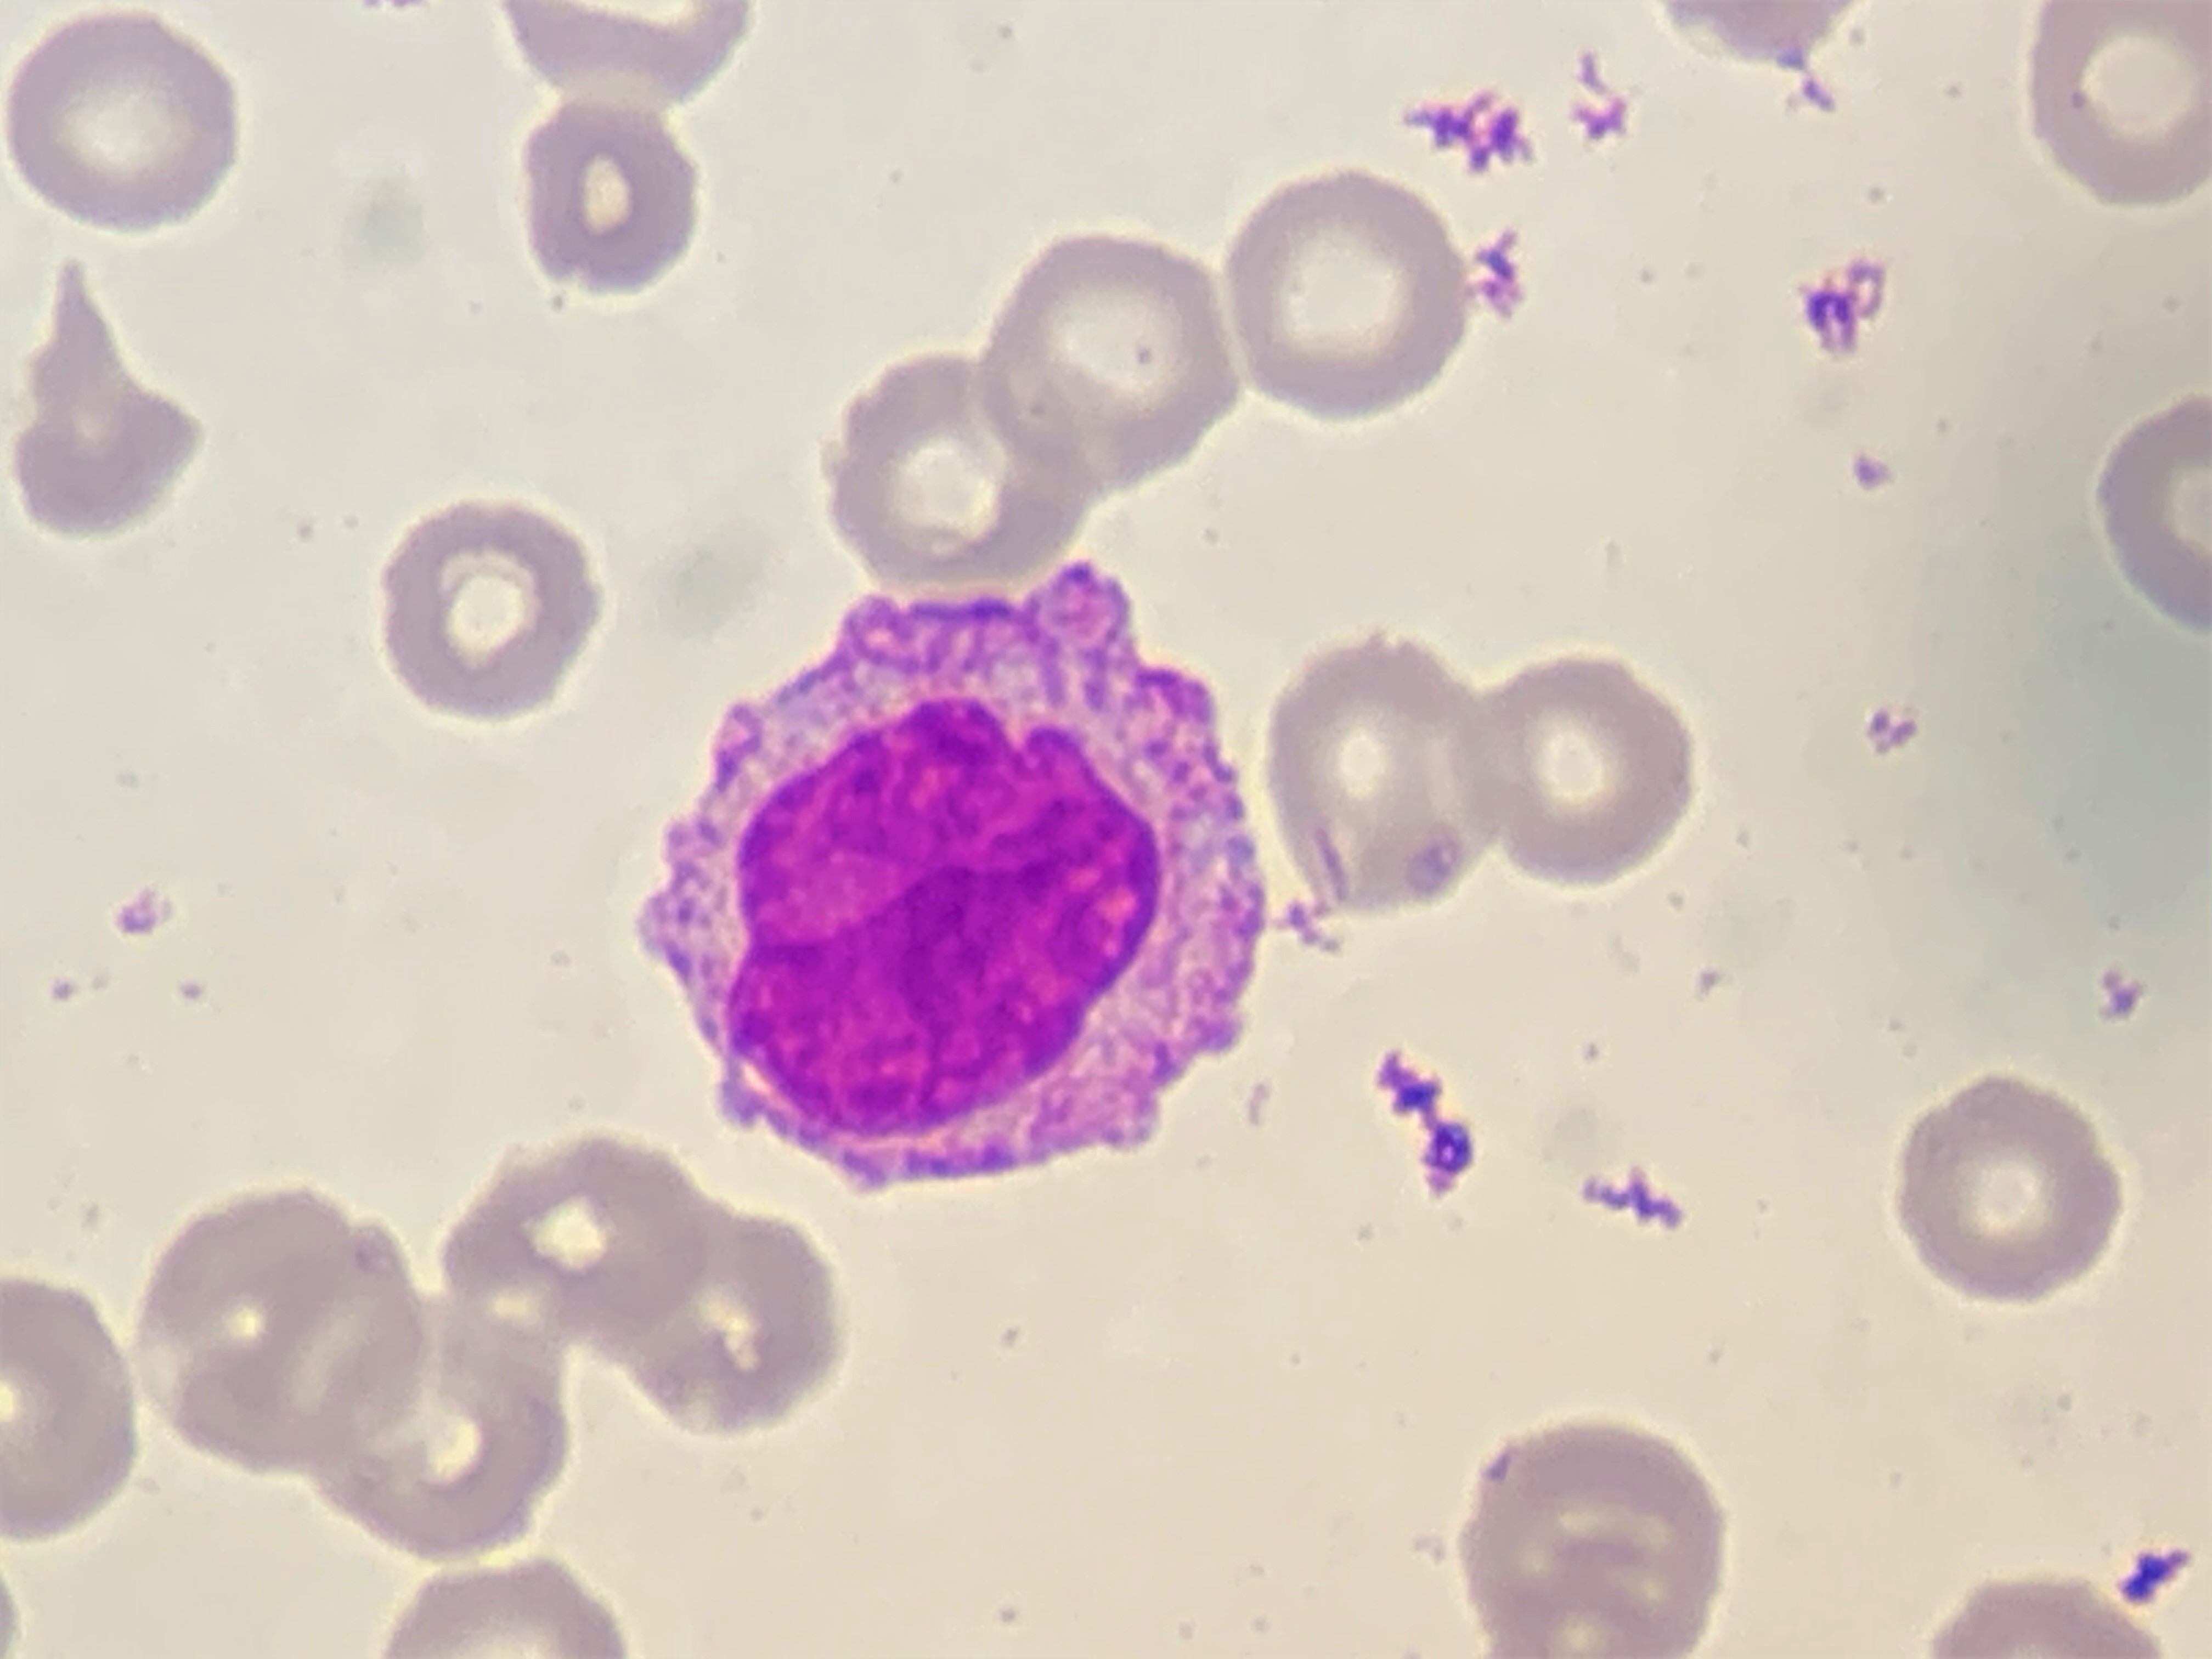
Cell type: MONOCYTES